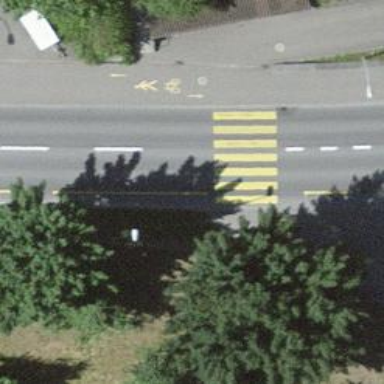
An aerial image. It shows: Kerb barrier.